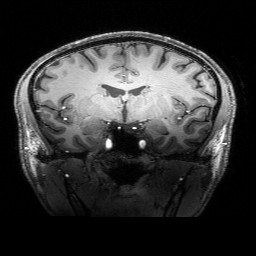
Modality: T1w
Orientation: sagittal